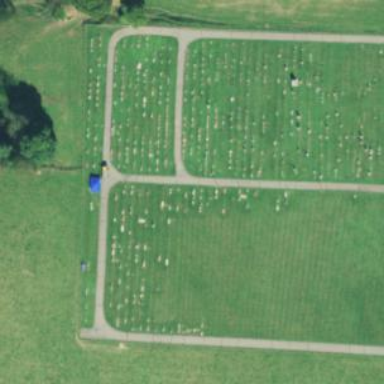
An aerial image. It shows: Cemetery.